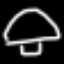
Label: mushroom